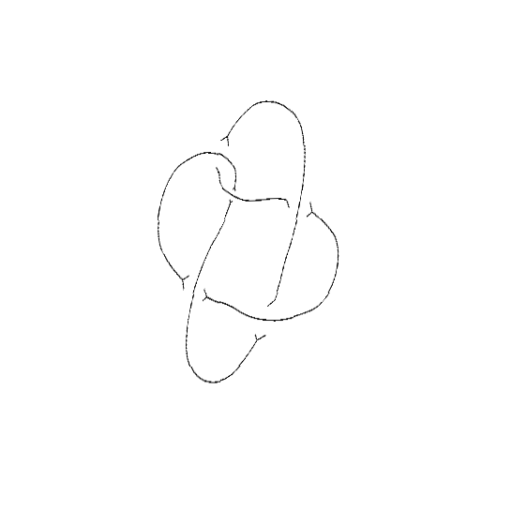
Crossing number: 5